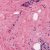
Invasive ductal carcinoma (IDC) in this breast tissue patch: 1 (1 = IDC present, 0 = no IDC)